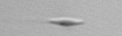
Label: pennate